【题型】解答题　【知识点】立体几何　【难度】easy
在直三棱柱 \(ABC-A_1B_1C_1\) 中，\(AB = AC = 1\)，\(\angle BAC = 90^\circ\)，\(AA_1 = 1\)，若 \(E\) 为 \(AC\) 中点，求：

\vspace{1em}

(1) 直三棱柱 \(ABC-A_1B_1C_1\) 表面积和体积;

(2) 直线 \(A_1E\) 与平面 \(BB_1C_1C\) 所成角大小.

\vspace{1em}
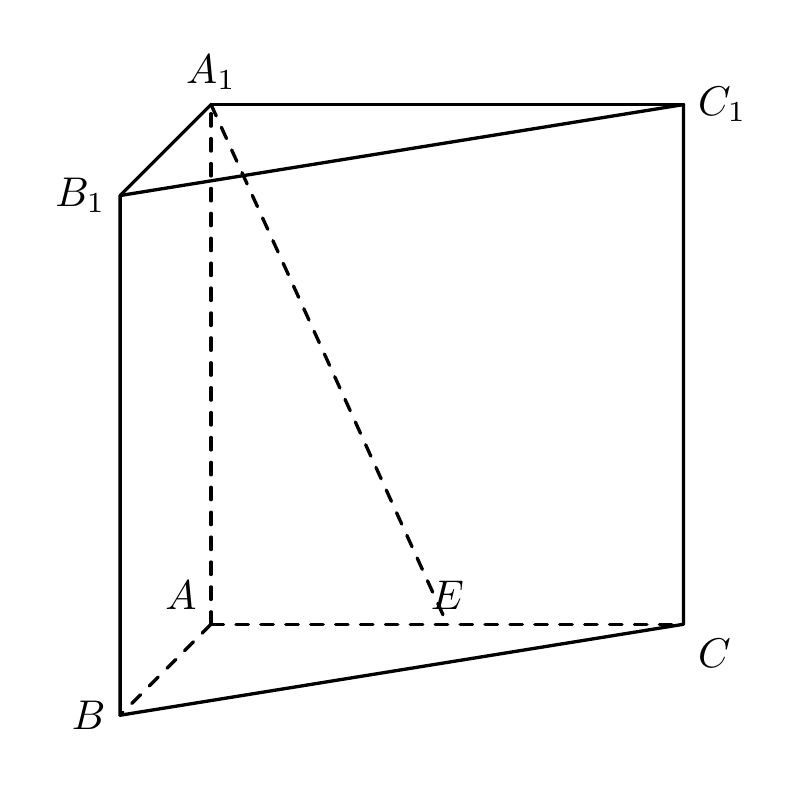
【解答】

\textbf{【答案】}
(1) \(\boldsymbol{3+\sqrt{2}}\)，\(\boldsymbol{\dfrac{1}{2}}\);
(2) \(\boldsymbol{\arcsin\dfrac{\sqrt{10}}{10}}\).

\vspace{1em}

\textbf{【分析】}
(1) 根据表面积以及体积公式即可求解;
(2) 建立空间直角坐标系，求解平面法向量，即可利用向量的夹角求解.

\vspace{1em}

\textbf{【解答】}
解：(1) 因为 \(AB = AC = 1\)，\(\angle BAC = 90^\circ\)，所以 \(BC = \sqrt{AB^2 + AC^2} = \sqrt{2}\)，

所以直三棱柱 \(ABC-A_1B_1C_1\) 表面积为
\[
S = 2S_{\triangle ABC} + S_{ABB_1A_1} + S_{ACC_1A_1} + S_{BCC_1B_1} = 2 \times \dfrac{1}{2} \times 1 \times 1 + 1 \times 1 + 1 \times 1 + \sqrt{2} \times 1 = 3 + \sqrt{2},
\]

体积为 \(V = S_{\triangle ABC} \cdot AA_1 = \dfrac{1}{2} \times 1 \times 1 \times 1 = \dfrac{1}{2}\);

\vspace{1em}

(2) 建立如图所示的空间直角坐标系，

则 \(B(1,0,0),\ C(0,1,0),\ C_1(0,1,1),\ A_1(0,0,1),\ E\left(0,\dfrac{1}{2},0\right)\)，

所以 \(\overrightarrow{BC} = (-1,1,0),\ \overrightarrow{CC_1} = (0,0,1)\)，\(\overrightarrow{A_1E} = \left(0,\dfrac{1}{2},-1\right)\)，

设平面 \(BB_1C_1C\) 的法向量为 \(\vec{m} = (x,y,z)\)，

所以
\[
\begin{cases}
\overrightarrow{BC} \cdot \vec{m} = -x + y = 0, \\
\overrightarrow{CC_1} \cdot \vec{m} = z = 0,
\end{cases}
\]
令 \(x = 1\)，可得 \(\vec{m} = (1,1,0)\)，

设直线 \(A_1E\) 与平面 \(BB_1C_1C\) 所成角为 \(\theta\)，\(\theta \in \left[0,\dfrac{\pi}{2}\right]\)，

\[
\sin\theta = \left|\cos<\overrightarrow{A_1E},\vec{m}>\right| = \dfrac{\dfrac{1}{2}}{\sqrt{2} \times \dfrac{\sqrt{5}}{2}} = \dfrac{\sqrt{10}}{10},
\]

故 \(\theta = \arcsin\dfrac{\sqrt{10}}{10}\).

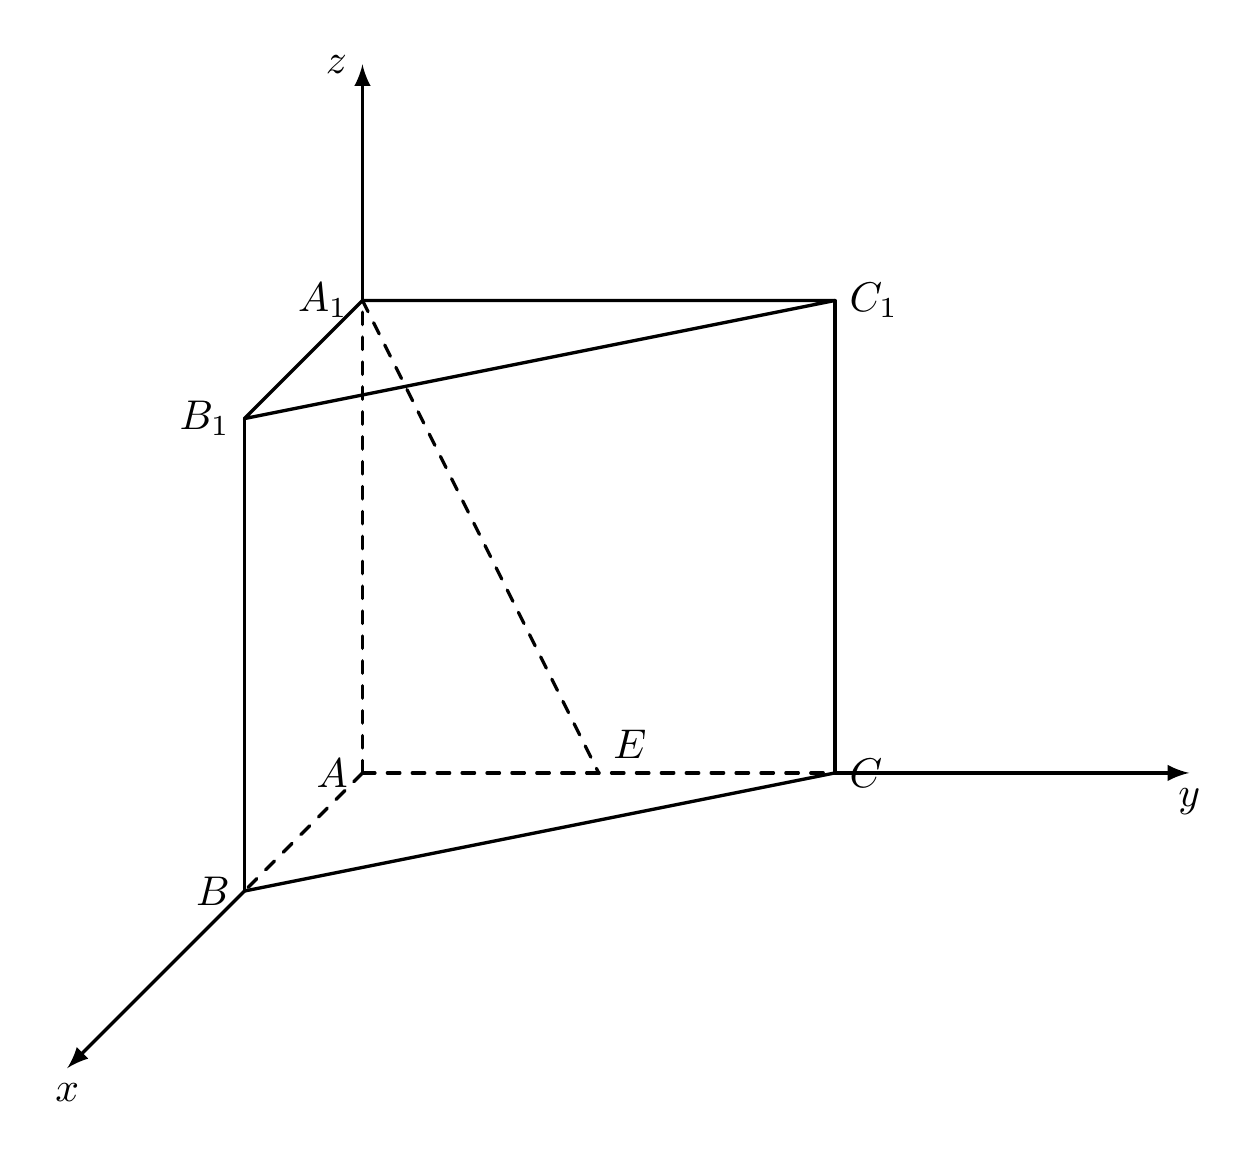